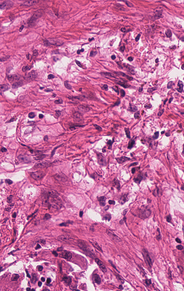
Tumor epithelial tissue: no
Tumor-associated stroma tissue: yes
Normal tissue: no